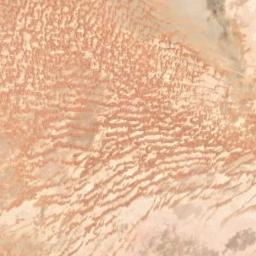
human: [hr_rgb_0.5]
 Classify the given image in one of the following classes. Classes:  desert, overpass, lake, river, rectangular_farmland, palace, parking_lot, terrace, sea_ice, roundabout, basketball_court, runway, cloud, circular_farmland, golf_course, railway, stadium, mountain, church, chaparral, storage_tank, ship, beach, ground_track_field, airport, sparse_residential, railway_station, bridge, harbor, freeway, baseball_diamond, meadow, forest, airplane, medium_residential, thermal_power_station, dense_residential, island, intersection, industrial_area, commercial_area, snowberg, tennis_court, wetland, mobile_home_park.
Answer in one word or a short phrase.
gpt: desert